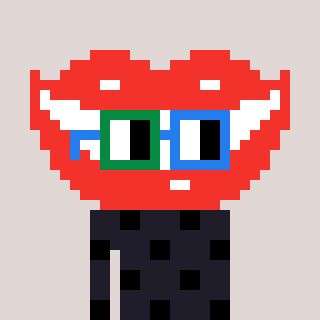
a pixel art character with square green and blue glasses, a smile-shaped head and a grayscale-colored body on a warm background